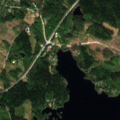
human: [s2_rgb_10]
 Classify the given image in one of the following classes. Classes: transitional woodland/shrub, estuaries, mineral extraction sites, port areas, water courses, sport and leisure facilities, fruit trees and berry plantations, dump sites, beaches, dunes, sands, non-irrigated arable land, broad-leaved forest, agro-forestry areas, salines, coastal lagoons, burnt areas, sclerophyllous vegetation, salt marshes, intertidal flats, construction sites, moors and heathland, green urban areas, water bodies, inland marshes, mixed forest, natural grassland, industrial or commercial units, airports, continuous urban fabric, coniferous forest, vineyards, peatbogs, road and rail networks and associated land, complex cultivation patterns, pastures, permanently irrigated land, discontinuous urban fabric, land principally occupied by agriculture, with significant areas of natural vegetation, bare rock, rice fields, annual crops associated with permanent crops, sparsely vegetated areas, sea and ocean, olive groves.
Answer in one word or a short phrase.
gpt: coniferous forest, mixed forest, water bodies